Interaction volume radius: 5 \u00c5
Interaction volume height: 30 \u00c5
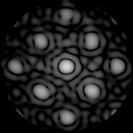
Disorder parameter: 0.1481